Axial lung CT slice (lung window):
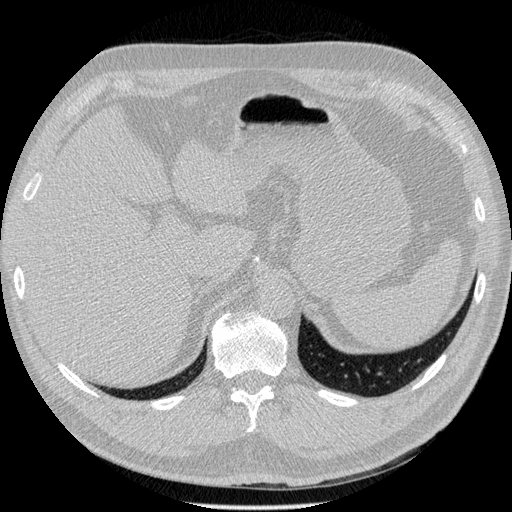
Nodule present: no